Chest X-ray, AP view. Patient: 54 years old, sex M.
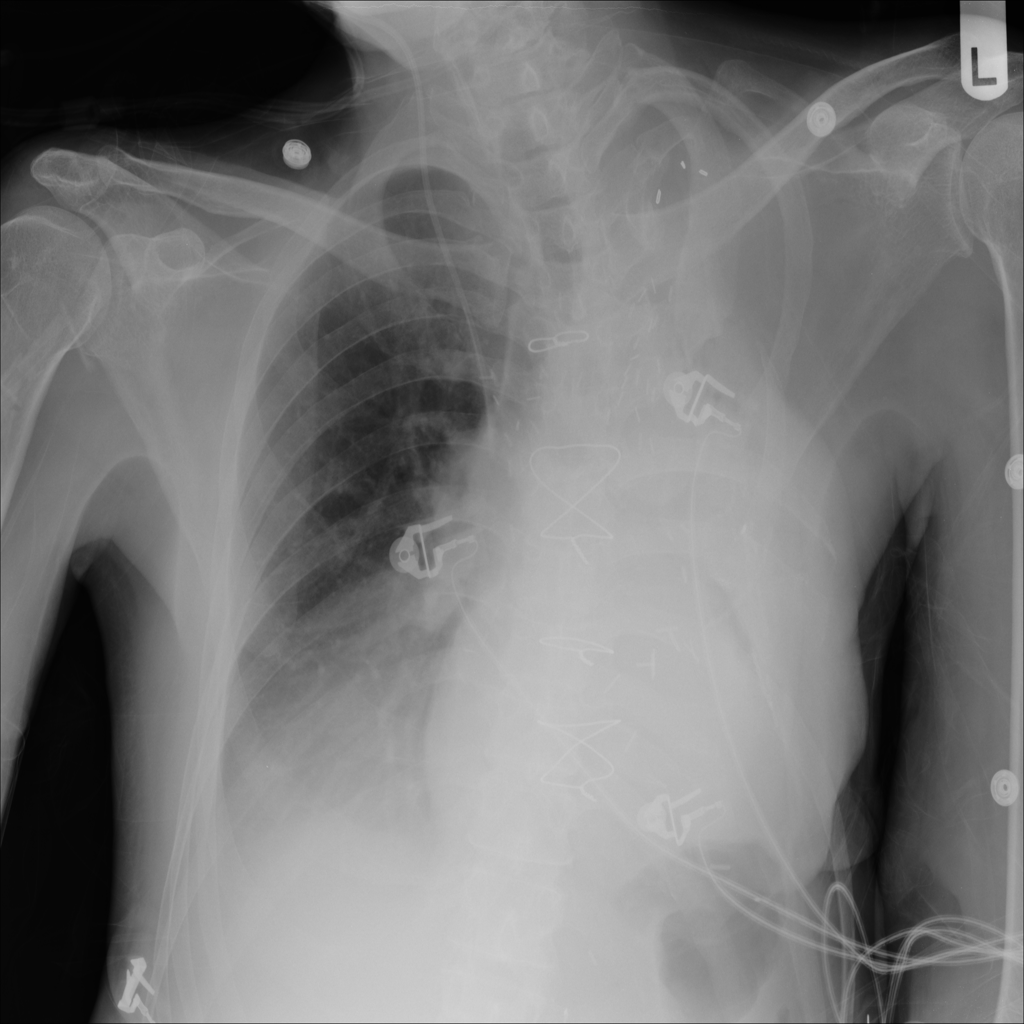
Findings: Atelectasis, Consolidation, Effusion